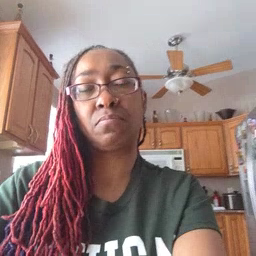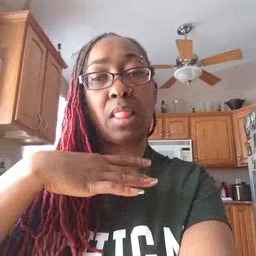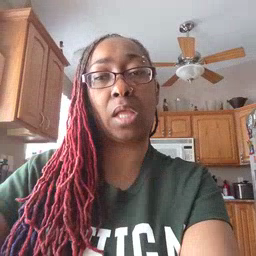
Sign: like